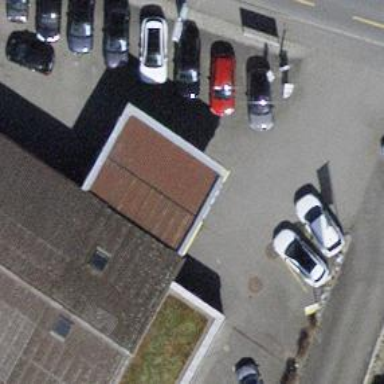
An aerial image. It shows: Fuel station.